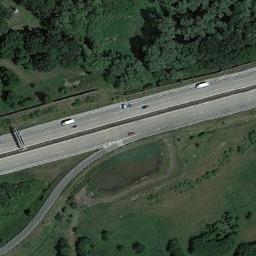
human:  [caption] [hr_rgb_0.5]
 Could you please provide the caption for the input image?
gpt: The freeway is between the grass and some trees .

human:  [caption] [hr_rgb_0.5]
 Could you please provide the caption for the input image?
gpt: There is a green field beside the highway .

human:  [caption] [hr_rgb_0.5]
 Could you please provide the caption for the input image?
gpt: A bifurcated freeway goes through the lawn with some trees and some cars are driving on the freeway .

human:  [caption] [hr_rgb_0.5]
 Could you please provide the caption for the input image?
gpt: One intersecting freeway and another straight freeway are surrounded by large green forests with many cars on the freeway .

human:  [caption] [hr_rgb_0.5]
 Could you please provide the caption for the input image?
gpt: There are green lawns and trees beside the freeway .